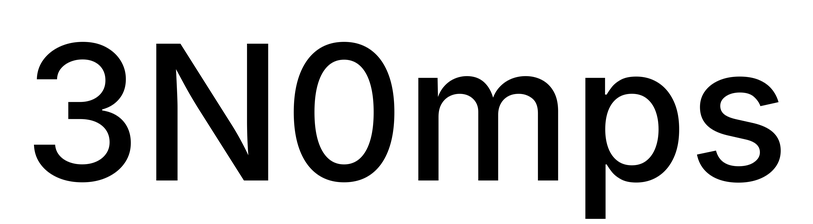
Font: Inter_Medium